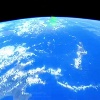
Label: water